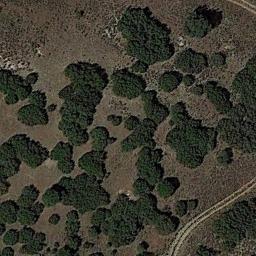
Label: chaparral